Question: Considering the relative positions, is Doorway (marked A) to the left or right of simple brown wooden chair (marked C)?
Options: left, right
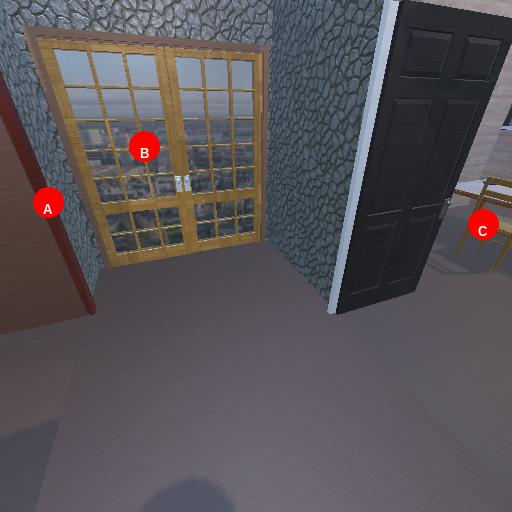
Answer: left